Question: In Python Script, is there a way to import a dataset from another query?
For example, I wanna run a python script in "Tabela" query, but I need to use data from the others query ("Saldo" e "Reserva").
Screenshot from Power BI Query Editor:

Considering this Python script is a step from "Tabela" query transformation, 'dataset' refers to "Tabela" table. My point is how can I access "Saldo" table and "Reservas" table from this Python script.
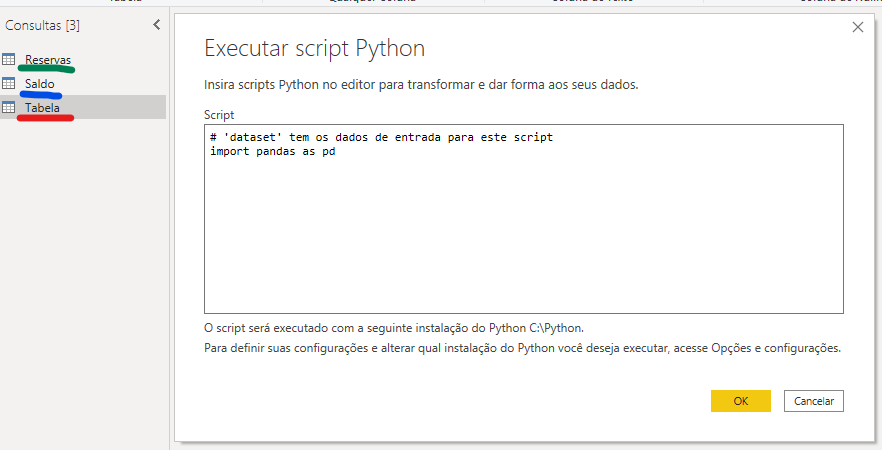
Answer: I am very happy about share that I figured out how to do it!

And this is the code (it is so simple):
'''
let
Fonte = #table({"Nome", "Tabela"}, {{"Reservas", Reservas}, {"Saldo", Saldo}, {"Pedidos", Pedidos}})
in
Fonte
'''